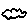
Label: cloud